Field crop: maize
Growth stage: 2
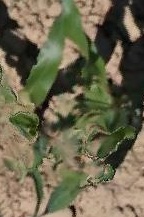
Species: maize